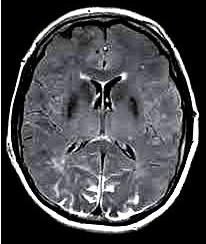
Label: notumor